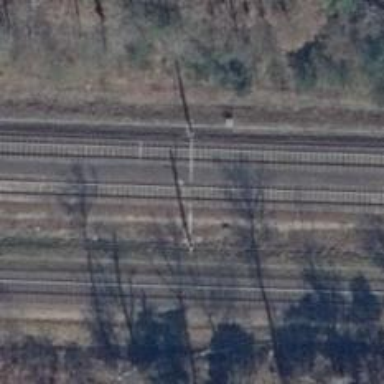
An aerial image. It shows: Railway milestone with catenary mast.